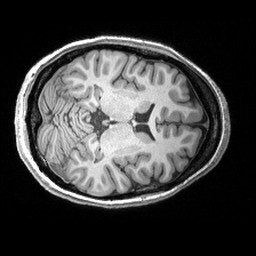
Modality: T1w
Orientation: axial
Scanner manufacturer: siemens
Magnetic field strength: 3 T
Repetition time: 2.53 s
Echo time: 0.00299 s